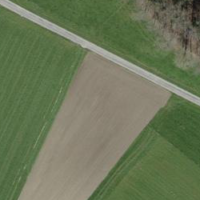
EUNIS habitat code: 52
Species observed at this site:
Prunus spinosa